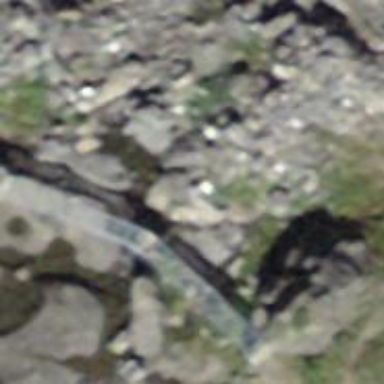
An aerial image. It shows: Path with unpaved surface going over bridge.